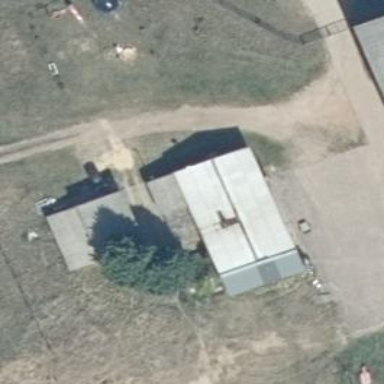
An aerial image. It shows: Grey flat-roofed farm auxiliary building.